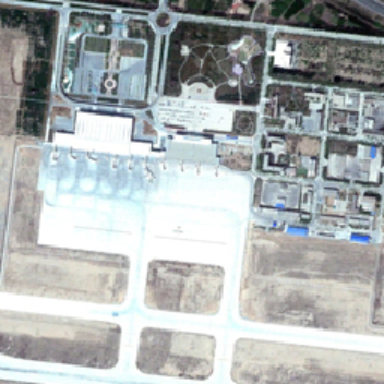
A fender terminal was built near roads and other buildings with aprons and runways on the other side .